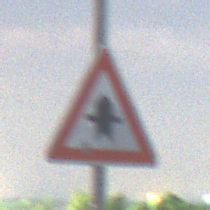
Verkehrszeichen: Vorfahrt
Umgebung: Outdoor, Nature
Tageszeit: Night
Wetter: Overcast
Licht: Artificial
Jahreszeit: NotSpecified
Kontrast: LowContrast